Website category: university
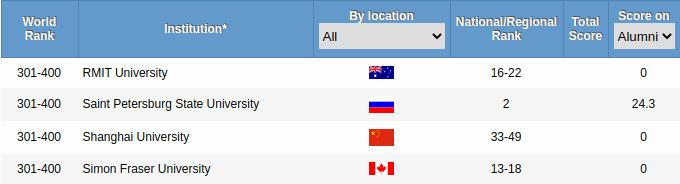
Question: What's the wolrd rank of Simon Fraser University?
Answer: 301-400

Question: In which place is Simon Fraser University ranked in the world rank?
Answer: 301-400

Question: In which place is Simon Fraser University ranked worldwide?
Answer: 301-400

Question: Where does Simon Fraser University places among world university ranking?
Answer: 301-400

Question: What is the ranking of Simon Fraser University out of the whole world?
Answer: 301-400

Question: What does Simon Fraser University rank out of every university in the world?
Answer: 301-400

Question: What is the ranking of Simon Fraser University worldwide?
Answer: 301-400

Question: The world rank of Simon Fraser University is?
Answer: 301-400

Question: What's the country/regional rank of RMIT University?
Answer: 16-22

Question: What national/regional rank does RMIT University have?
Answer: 16-22

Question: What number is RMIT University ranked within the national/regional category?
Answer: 16-22

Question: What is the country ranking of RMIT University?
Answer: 16-22

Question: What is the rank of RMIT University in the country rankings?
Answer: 16-22

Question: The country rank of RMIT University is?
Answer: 16-22

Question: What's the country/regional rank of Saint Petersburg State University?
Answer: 2

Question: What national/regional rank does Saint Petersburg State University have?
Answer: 2

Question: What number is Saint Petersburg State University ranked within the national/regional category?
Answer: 2

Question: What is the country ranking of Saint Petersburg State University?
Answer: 2

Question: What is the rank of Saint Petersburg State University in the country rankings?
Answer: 2

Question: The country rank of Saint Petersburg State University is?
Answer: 2

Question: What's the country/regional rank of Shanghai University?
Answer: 33-49

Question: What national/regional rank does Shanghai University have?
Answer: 33-49

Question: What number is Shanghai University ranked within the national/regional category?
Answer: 33-49

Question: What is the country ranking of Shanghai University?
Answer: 33-49

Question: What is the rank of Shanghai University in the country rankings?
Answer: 33-49

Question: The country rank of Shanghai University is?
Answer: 33-49

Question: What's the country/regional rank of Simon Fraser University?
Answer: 13-18

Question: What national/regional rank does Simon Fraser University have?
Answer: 13-18

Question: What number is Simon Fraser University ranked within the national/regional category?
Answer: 13-18

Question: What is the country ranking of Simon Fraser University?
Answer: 13-18

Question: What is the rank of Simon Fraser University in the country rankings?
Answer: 13-18

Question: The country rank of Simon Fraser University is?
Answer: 13-18

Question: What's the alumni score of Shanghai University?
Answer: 0

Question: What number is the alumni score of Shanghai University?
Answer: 0

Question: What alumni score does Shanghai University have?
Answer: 0

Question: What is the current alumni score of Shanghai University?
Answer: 0

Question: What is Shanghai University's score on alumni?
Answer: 0

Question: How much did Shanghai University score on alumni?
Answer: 0

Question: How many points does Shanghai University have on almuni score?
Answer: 0

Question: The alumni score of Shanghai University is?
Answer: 0

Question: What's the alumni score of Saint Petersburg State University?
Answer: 24.3

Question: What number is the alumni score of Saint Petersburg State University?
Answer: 24.3

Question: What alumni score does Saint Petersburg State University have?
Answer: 24.3

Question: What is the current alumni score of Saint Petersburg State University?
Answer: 24.3

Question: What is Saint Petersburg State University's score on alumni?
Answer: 24.3

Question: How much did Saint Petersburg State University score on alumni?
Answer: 24.3

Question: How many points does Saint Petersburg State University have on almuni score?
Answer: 24.3

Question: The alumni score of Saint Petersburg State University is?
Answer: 24.3

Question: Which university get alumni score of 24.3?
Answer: Saint Petersburg State University

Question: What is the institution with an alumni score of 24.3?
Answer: Saint Petersburg State University

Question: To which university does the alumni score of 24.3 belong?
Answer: Saint Petersburg State University

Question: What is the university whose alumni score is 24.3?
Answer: Saint Petersburg State University

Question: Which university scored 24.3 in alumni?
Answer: Saint Petersburg State University